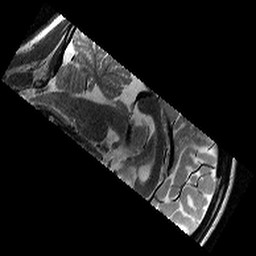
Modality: T2w
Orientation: sagittal
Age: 11
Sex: male
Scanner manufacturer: siemens
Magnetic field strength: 3 T
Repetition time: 9.23 s
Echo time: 0.067 s